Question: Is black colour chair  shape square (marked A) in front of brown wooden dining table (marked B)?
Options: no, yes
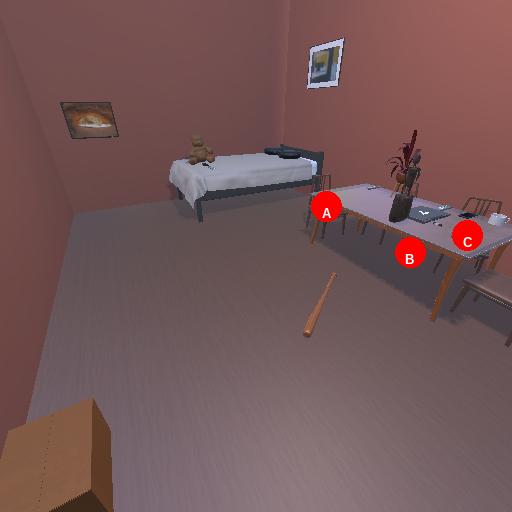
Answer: no